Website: crate-barrel
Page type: payment
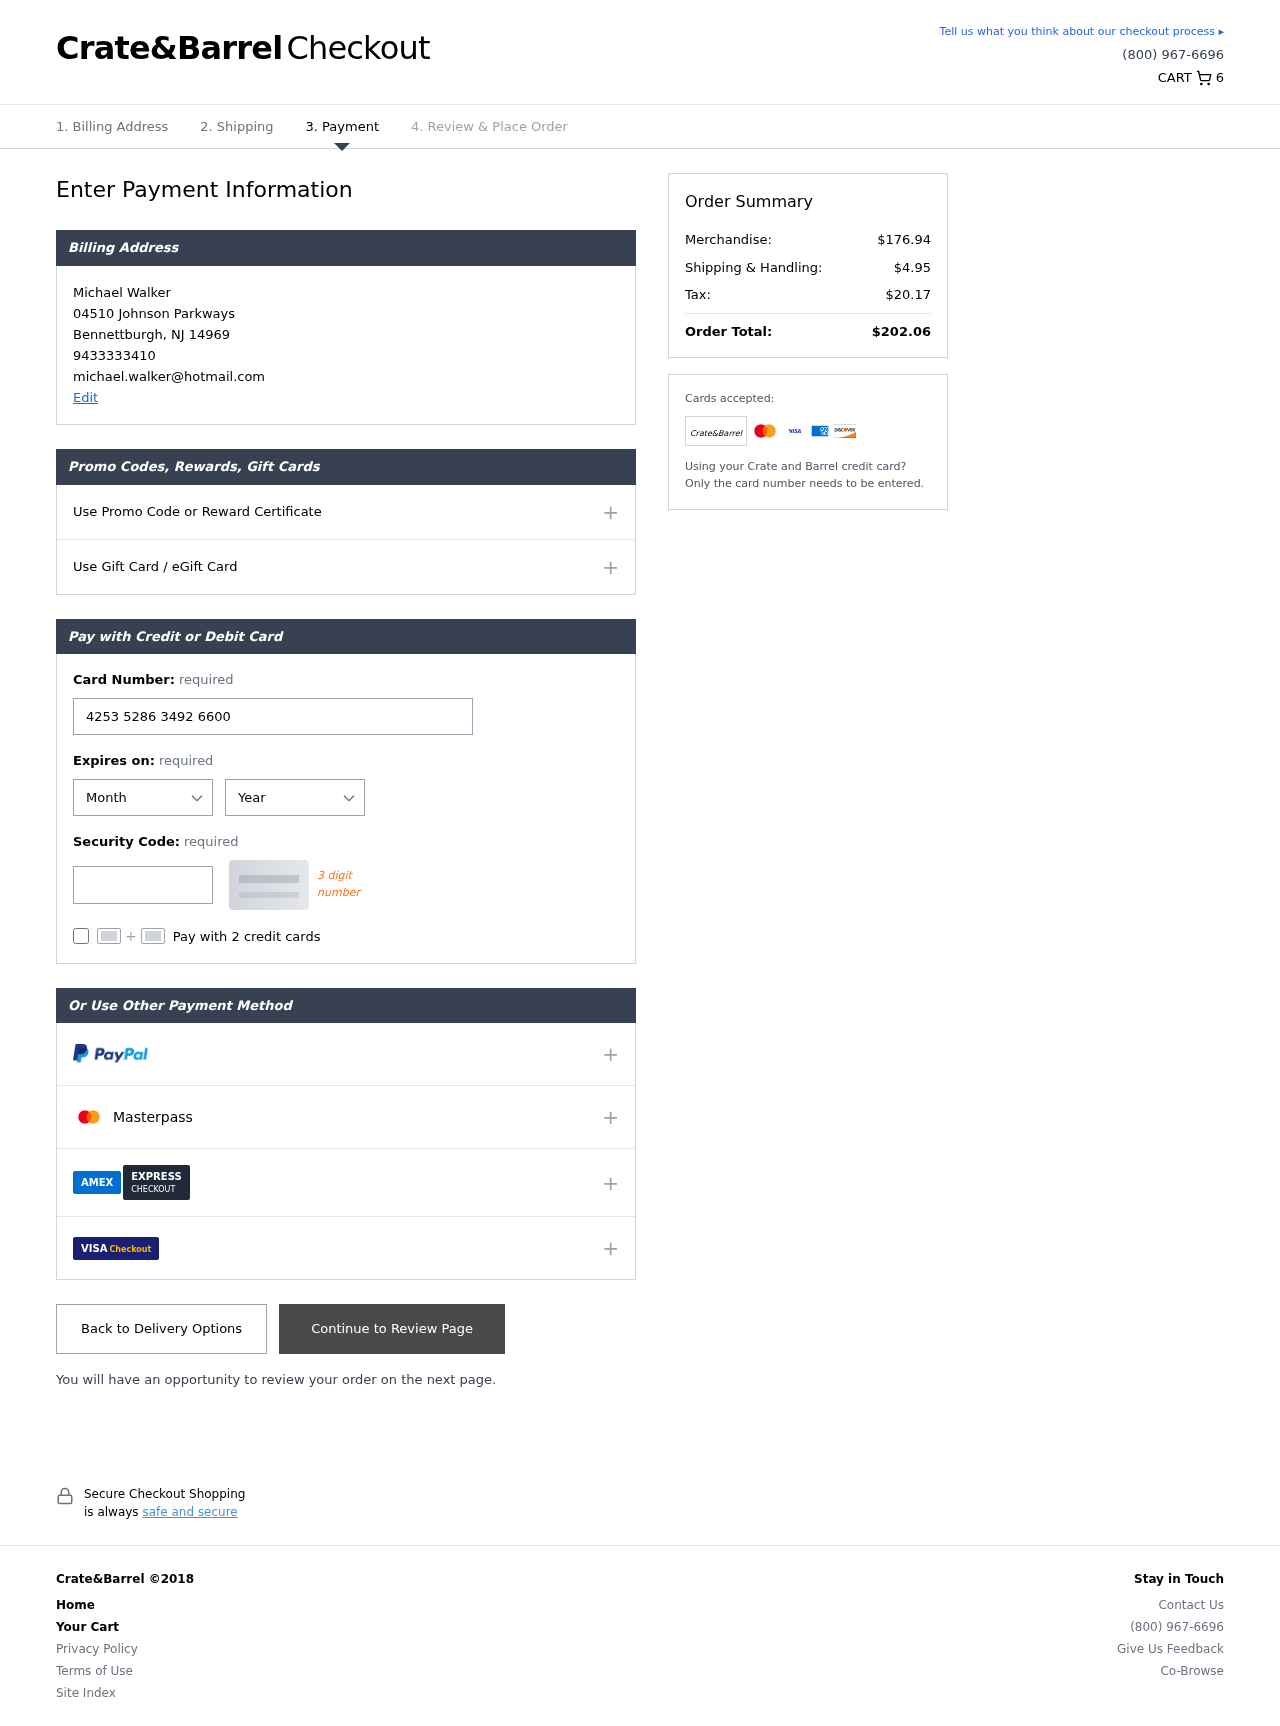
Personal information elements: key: PII_CARD_CVV
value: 564
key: PII_CARD_EXPIRY_MONTH
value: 11
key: PII_CARD_EXPIRY_YEAR
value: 28
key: PII_CARD_NUMBER
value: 4253 5286 3492 6600
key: PII_CITY
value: Bennettburgh
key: PII_EMAIL
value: michael.walker@hotmail.com
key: PII_FULLNAME
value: Michael Walker
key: PII_PHONE
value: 9433333410
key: PII_POSTCODE
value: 14969
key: PII_STATE_ABBR
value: NJ
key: PII_STREET
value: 04510 Johnson Parkways
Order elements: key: ORDER_NUM_ITEMS
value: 6
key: ORDER_SUBTOTAL
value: $176.94
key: ORDER_SHIPPING_COST
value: $4.95
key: ORDER_TAX
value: $20.17
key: ORDER_TOTAL
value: $202.06